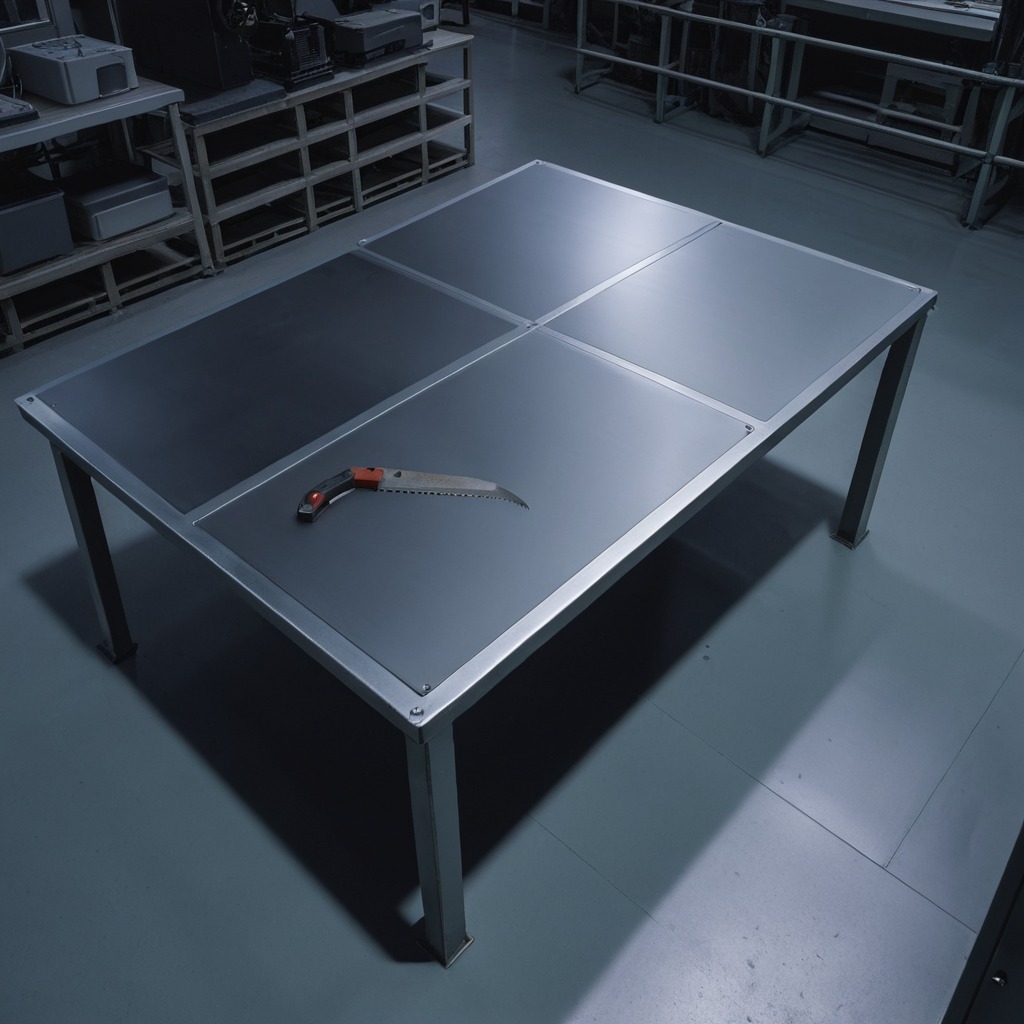
A metal saw is lying on the tabletop.